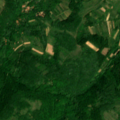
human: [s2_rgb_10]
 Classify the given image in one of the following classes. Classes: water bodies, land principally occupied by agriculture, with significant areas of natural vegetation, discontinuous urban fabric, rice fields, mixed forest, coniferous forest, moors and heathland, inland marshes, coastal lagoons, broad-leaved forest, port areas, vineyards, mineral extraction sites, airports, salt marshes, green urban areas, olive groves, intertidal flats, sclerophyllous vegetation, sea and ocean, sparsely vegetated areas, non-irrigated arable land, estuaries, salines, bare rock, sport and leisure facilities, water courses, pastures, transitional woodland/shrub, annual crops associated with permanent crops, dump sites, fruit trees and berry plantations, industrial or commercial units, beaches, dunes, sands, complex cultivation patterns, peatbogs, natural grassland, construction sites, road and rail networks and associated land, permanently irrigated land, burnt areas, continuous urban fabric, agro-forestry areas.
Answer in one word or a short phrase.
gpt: land principally occupied by agriculture, with significant areas of natural vegetation, broad-leaved forest